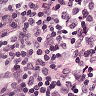
Metastatic tissue present: no